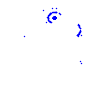
Particle: kaon